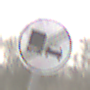
Verkehrszeichen: EndeUeberholverbotKraftfahrzeuge
Umgebung: Outdoor, Nature
Tageszeit: MorningAfternoon
Wetter: PartlyCloudy
Licht: Natural
Jahreszeit: Winter
Kontrast: MediumContrast